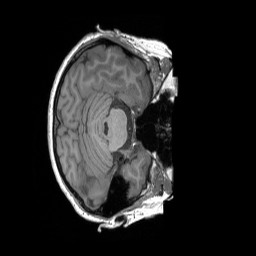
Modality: T1w
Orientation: axial
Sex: female
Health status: ill
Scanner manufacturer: siemens
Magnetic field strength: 3 T
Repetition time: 1.66 s
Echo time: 0.00254 s